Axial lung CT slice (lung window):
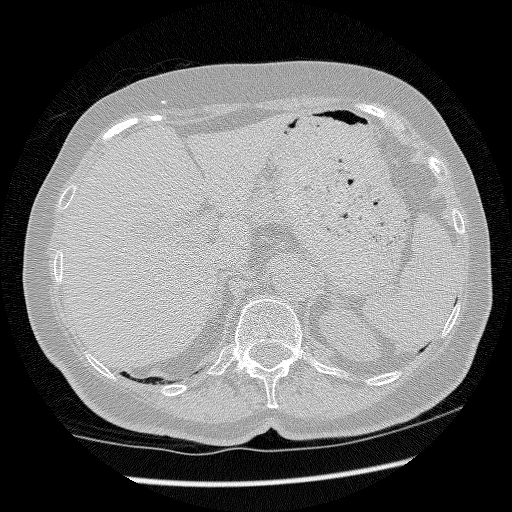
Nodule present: no